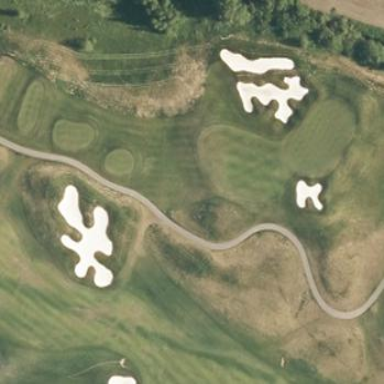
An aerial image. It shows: Rough area on grassy golf course.